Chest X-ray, PA view. Patient: 63 years old, sex M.
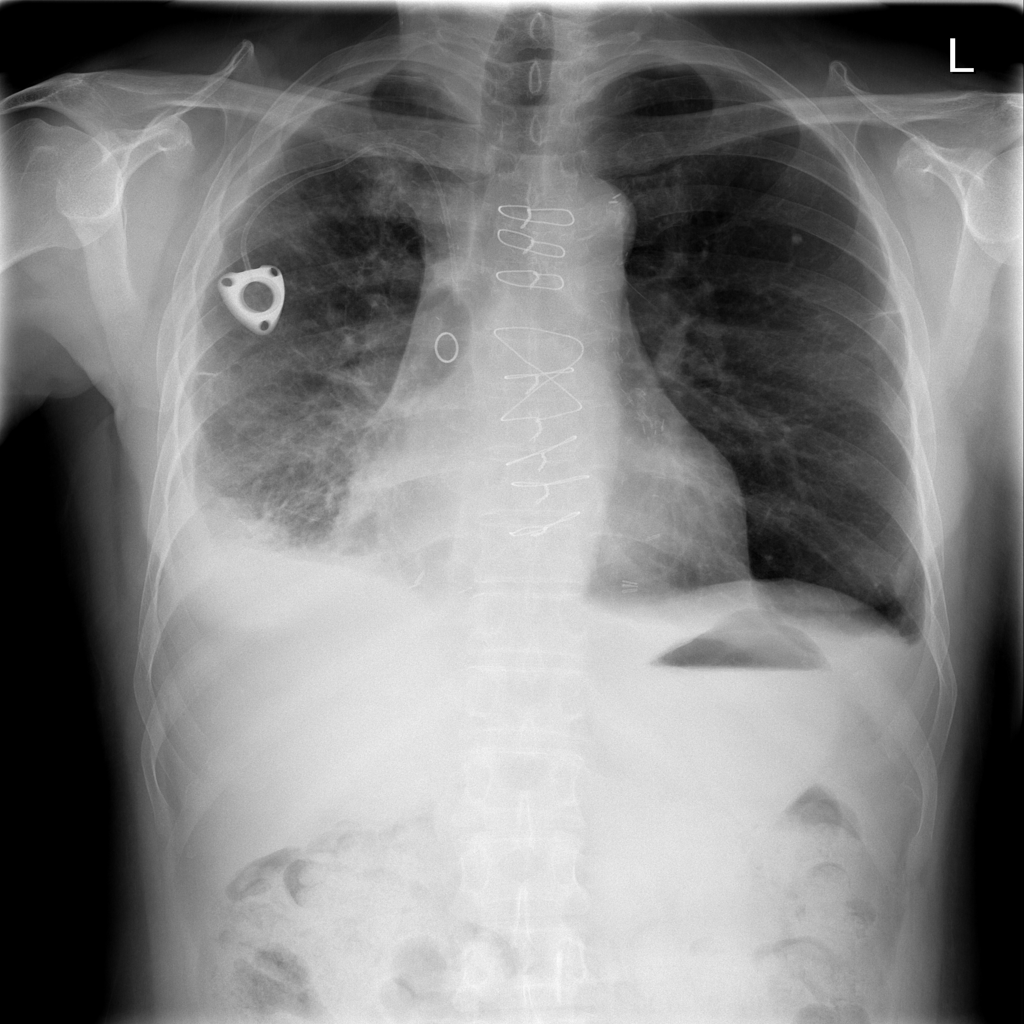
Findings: Nodule, Pleural_Thickening